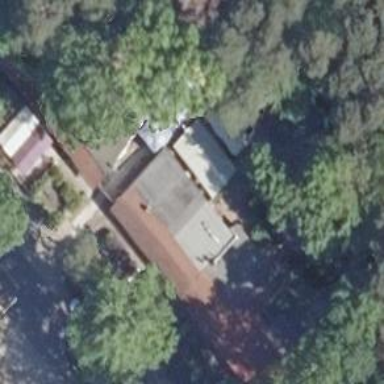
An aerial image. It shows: Restaurant.